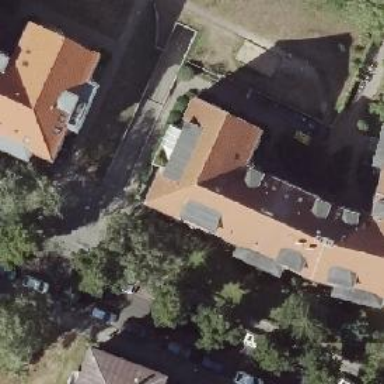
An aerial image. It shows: Hipped roof apartment building.